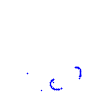
Particle: proton